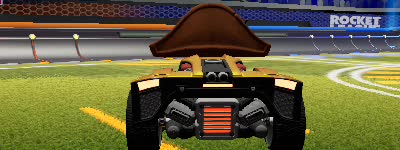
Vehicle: breakout